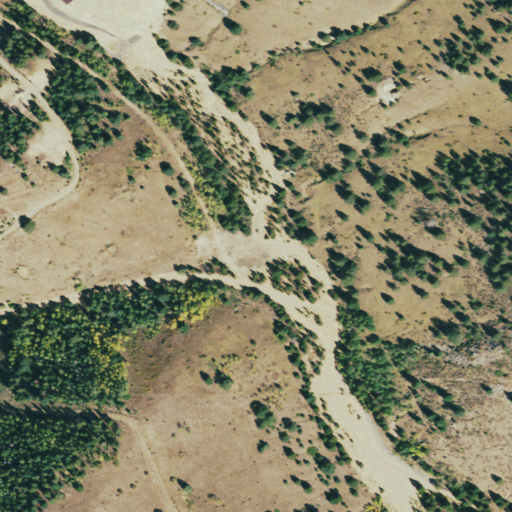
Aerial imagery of valley in Colorado named Willis Gulch containing shrub, evergreen forest, grassland, low intensity development, and high intensity development